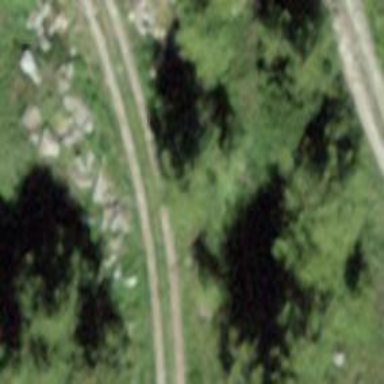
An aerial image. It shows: Track road with grade3 tracktype.